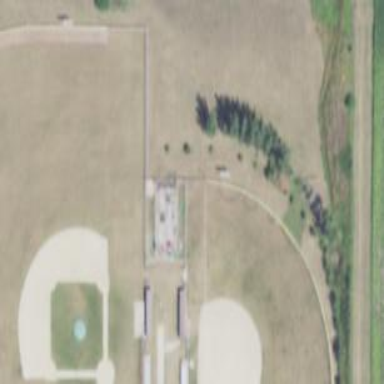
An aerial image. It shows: Softball pitch for leisure sports.